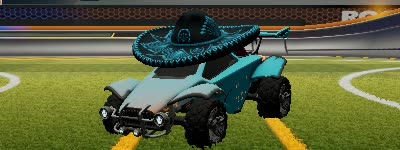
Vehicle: octane